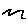
Label: zigzag